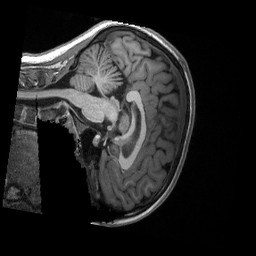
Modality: T1w
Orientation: sagittal
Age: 16
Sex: female
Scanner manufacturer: siemens
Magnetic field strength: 3 T
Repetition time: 2.53 s
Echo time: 0.00169 s